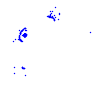
Particle: proton